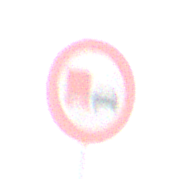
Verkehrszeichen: UeberholverbotKraftfahrzeuge
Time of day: MorningAfternoon
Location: Outdoor (Nature)
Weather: PartlyCloudy
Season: NotSpecified
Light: Natural